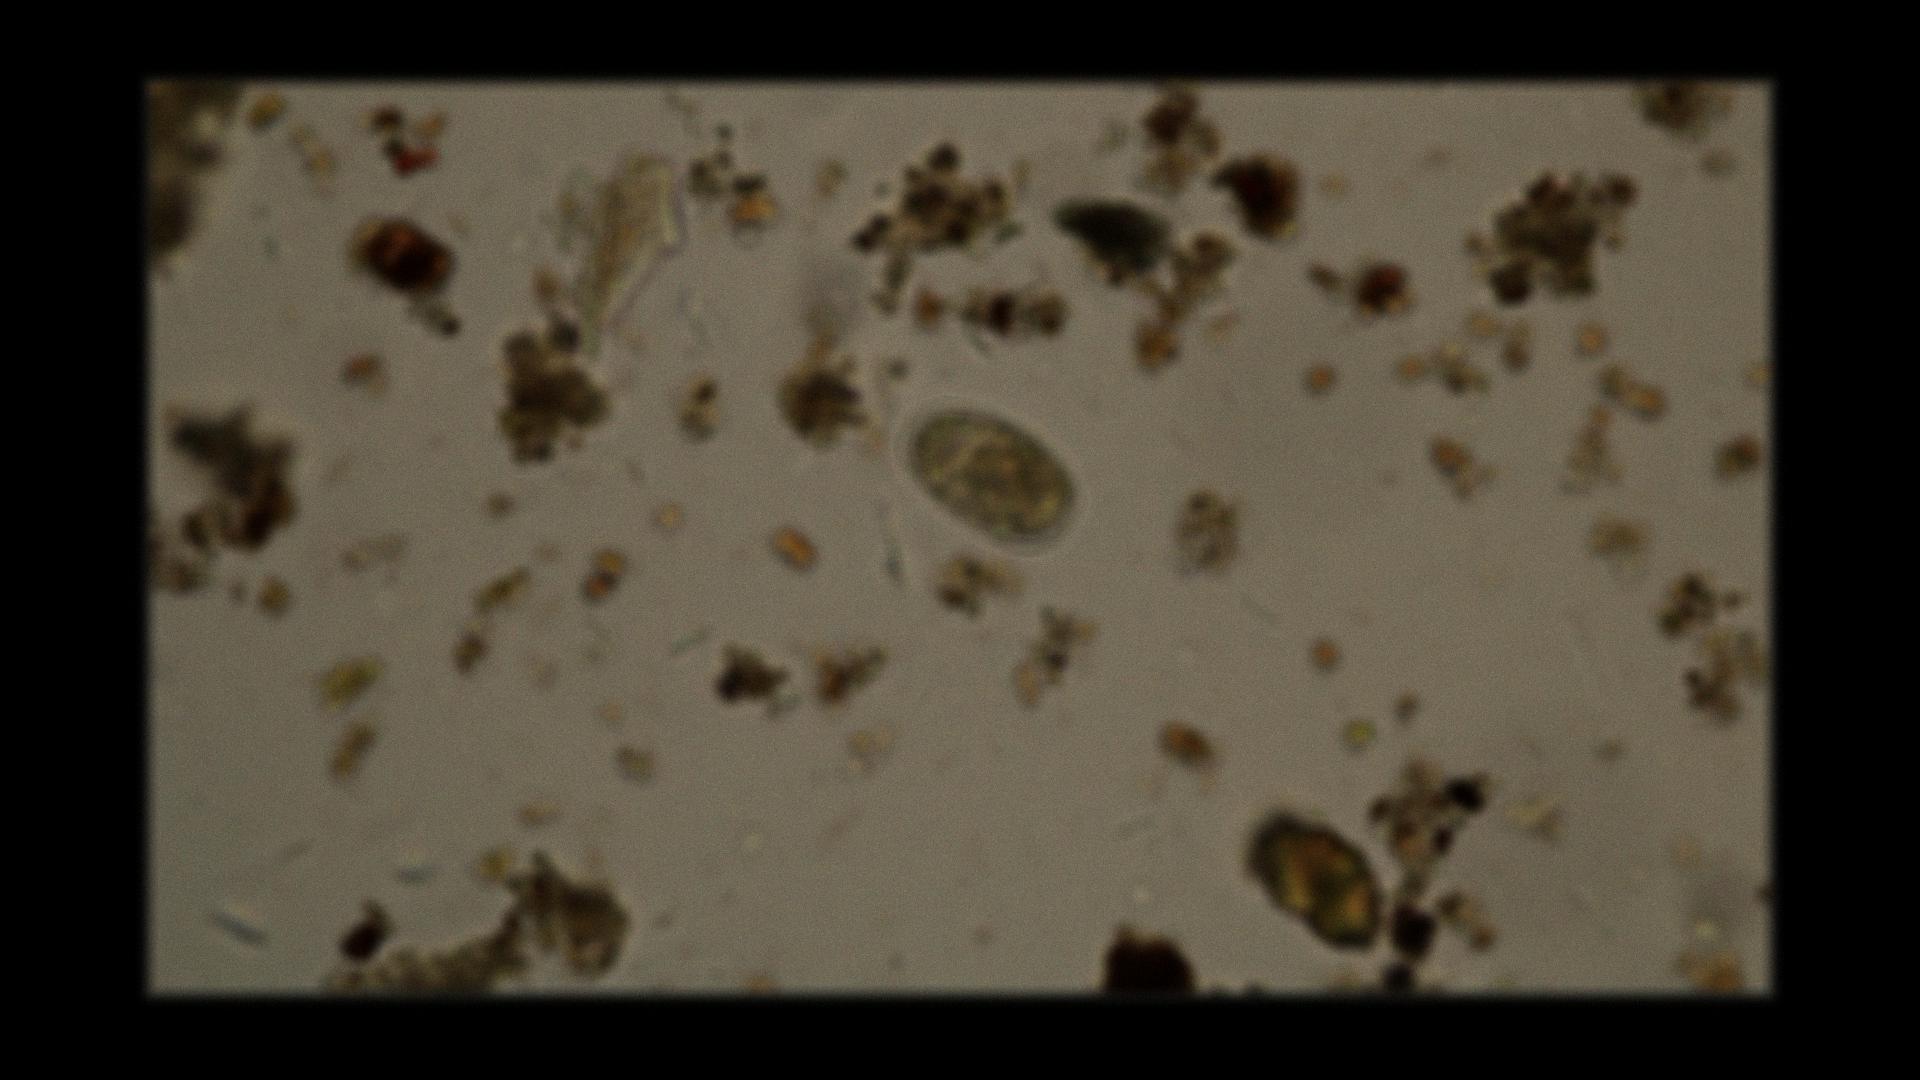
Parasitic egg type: Hookworm egg